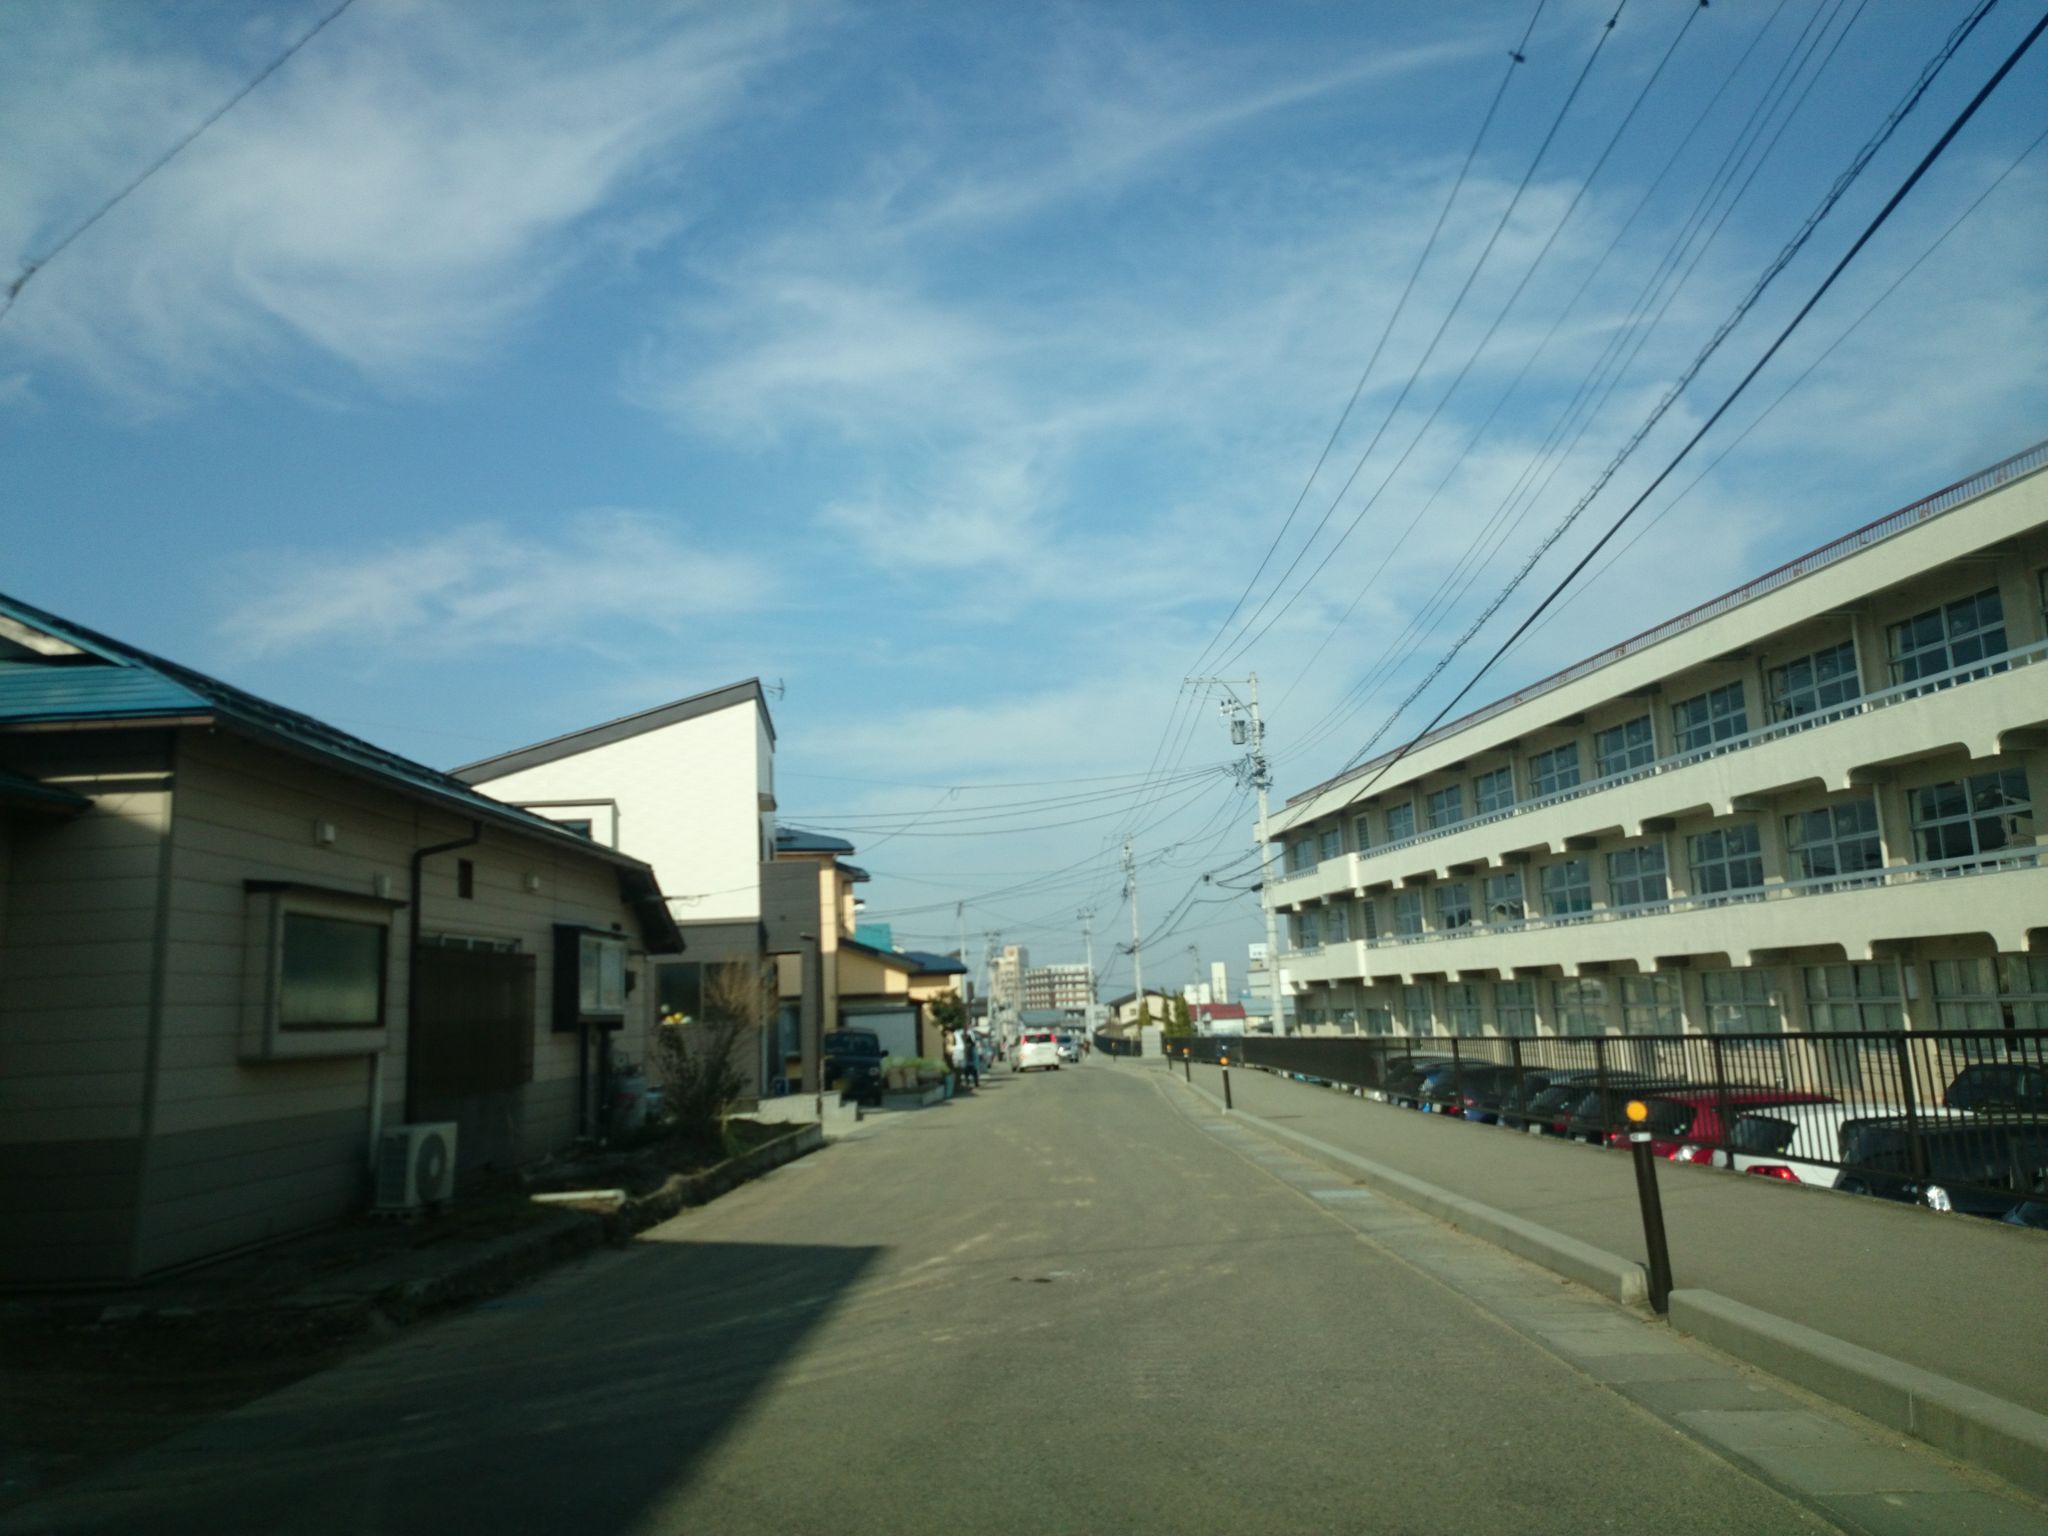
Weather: clear
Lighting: day
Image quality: good
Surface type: driving surface
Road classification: residential
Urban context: urban centre
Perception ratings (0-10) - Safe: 1.56, Lively: 6.17, Beautiful: 0.74, Boring: 4.21, Depressing: 7.45, Wealthy: 1.92